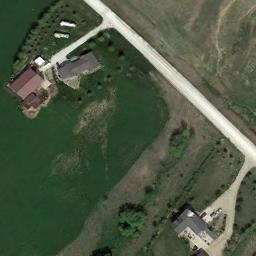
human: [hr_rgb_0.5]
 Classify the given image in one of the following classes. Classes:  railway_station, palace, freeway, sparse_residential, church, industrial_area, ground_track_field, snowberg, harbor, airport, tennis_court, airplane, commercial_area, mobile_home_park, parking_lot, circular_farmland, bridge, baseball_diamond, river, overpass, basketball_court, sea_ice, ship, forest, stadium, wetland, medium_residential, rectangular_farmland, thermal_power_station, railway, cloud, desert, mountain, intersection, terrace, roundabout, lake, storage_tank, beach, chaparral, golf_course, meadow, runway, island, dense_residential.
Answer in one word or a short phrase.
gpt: sparse_residential